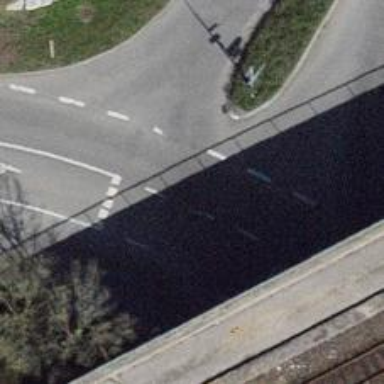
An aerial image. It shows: Secondary road with asphalt surface.